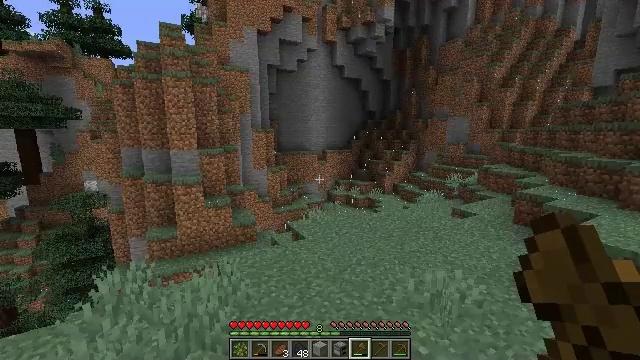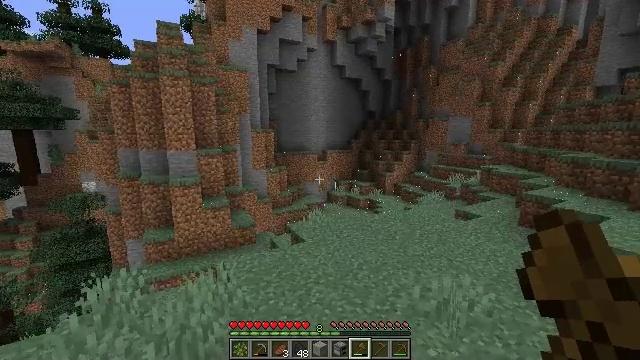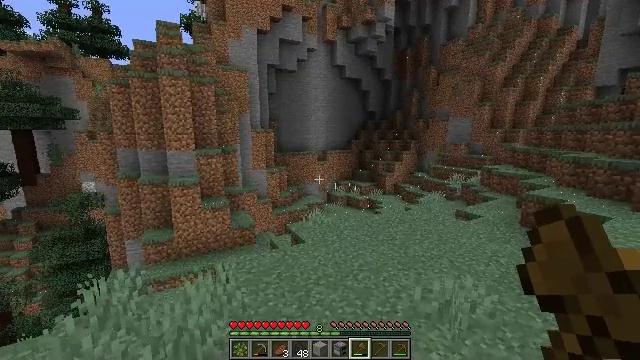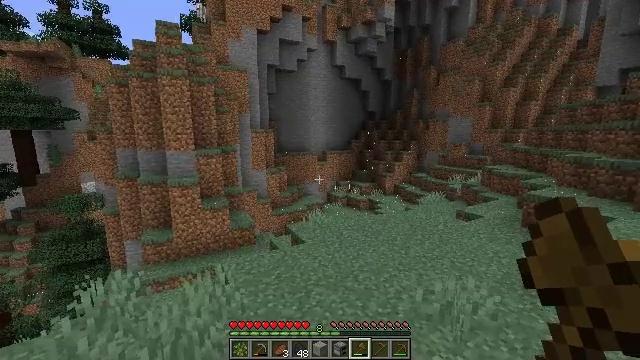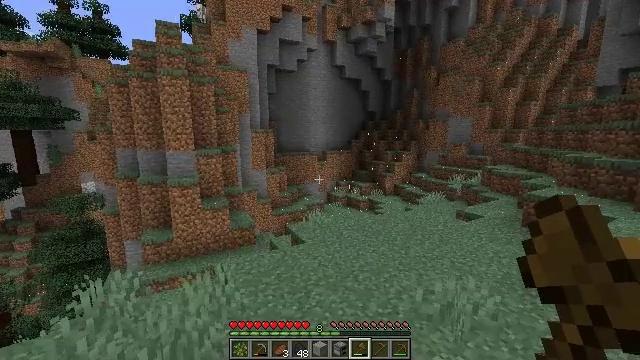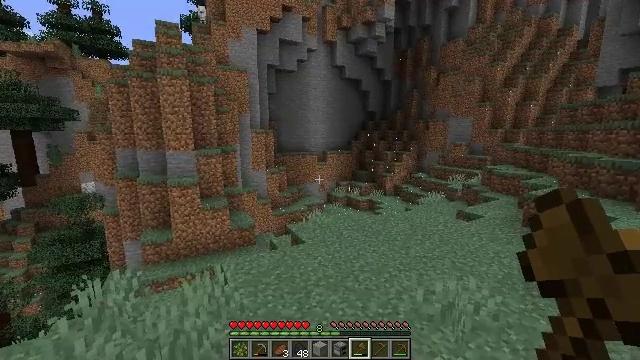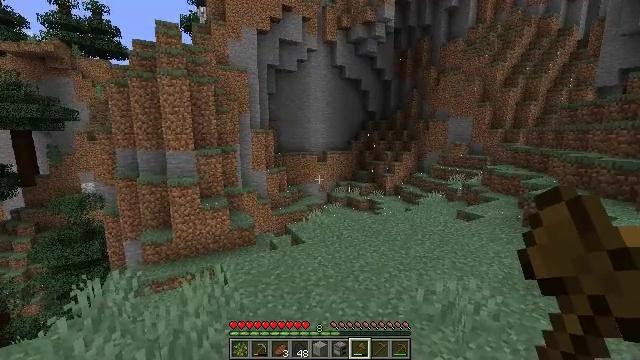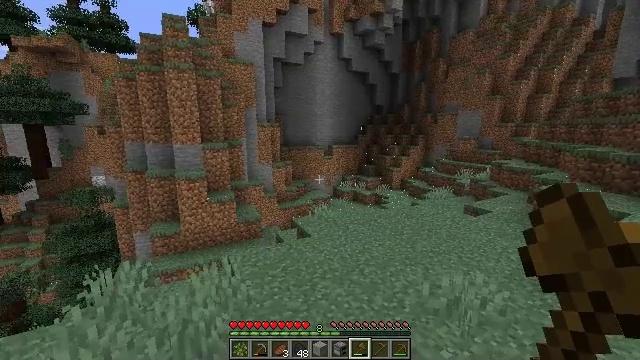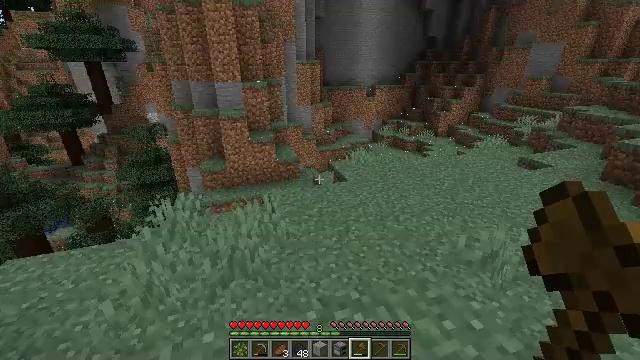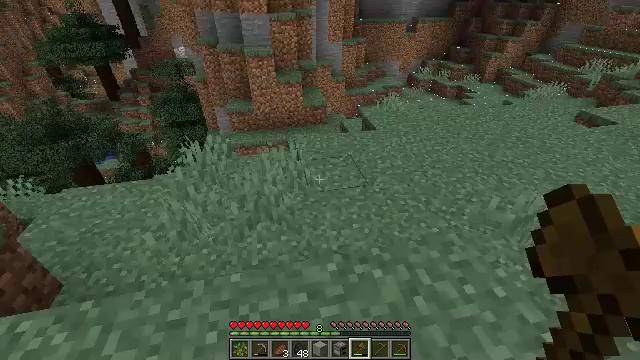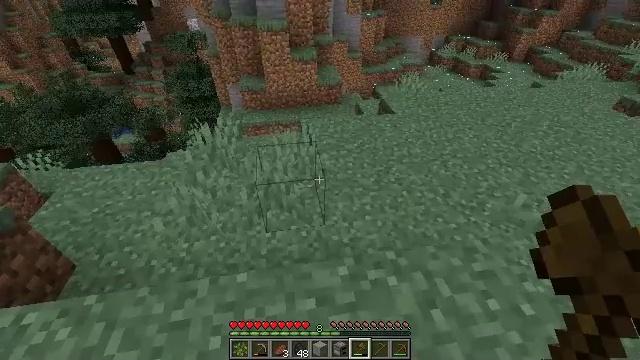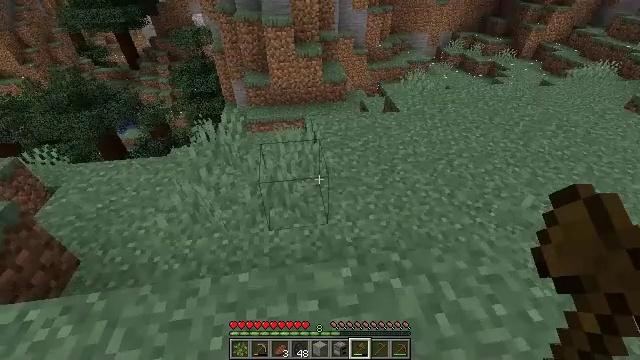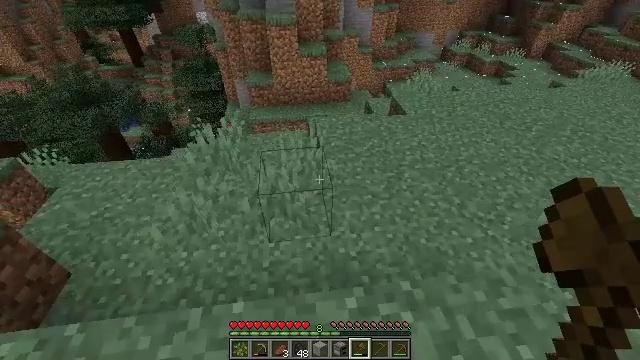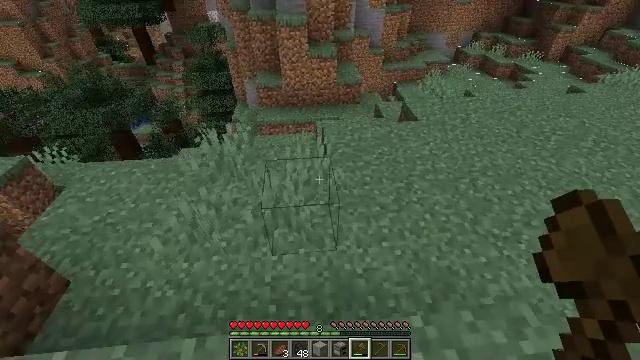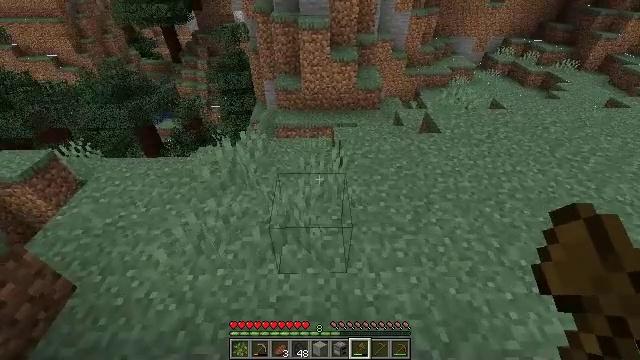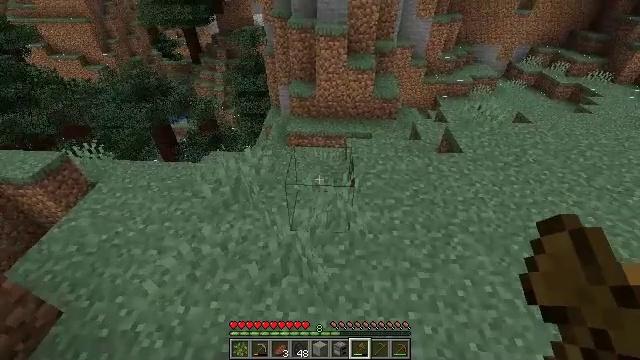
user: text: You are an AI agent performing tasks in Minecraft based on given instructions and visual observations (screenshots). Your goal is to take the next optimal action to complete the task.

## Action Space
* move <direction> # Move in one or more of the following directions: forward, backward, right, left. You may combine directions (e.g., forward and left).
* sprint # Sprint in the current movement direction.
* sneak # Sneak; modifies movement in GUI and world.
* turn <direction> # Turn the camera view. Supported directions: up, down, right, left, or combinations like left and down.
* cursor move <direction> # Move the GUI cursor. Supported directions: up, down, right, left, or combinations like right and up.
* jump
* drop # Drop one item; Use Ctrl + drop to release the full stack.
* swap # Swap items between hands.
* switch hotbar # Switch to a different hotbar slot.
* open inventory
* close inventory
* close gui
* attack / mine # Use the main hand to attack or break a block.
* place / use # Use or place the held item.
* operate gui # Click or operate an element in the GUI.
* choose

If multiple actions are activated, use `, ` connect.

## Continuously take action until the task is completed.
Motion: motion action
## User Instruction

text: Mine the sweet berry bush.
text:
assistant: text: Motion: no_op
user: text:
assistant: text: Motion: no_op
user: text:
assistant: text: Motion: no_op
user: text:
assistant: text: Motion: no_op
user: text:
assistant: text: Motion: no_op
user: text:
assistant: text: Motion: no_op
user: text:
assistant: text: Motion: turn left and down
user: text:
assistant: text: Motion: move forward, turn left and down
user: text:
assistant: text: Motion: move forward, turn left and down
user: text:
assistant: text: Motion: move forward, turn left and down
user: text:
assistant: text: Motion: move forward, turn left
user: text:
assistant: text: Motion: move forward
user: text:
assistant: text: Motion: move forward, turn left
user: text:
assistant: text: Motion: move forward, turn left
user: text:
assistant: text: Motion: move forward, sprint, turn left
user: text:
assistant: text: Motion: move forward, sprint, turn left
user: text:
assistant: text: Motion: move forward, sprint, turn left
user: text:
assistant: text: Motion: move forward, sprint, turn left
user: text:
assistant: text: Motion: move forward, sprint
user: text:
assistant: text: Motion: move forward, turn right
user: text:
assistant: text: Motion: move forward
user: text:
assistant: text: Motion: move forward
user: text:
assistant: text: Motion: move forward
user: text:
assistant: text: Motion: move forward
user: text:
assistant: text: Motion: move forward and move right, turn left
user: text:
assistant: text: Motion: move forward and move right, turn left
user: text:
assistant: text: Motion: move forward and move right, turn left
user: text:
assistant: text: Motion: move forward and move right, sprint, turn left
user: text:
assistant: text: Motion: move forward and move right, sprint, turn left and down
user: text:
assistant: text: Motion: move forward, sprint, turn left and down